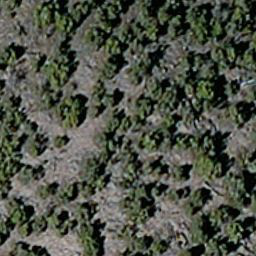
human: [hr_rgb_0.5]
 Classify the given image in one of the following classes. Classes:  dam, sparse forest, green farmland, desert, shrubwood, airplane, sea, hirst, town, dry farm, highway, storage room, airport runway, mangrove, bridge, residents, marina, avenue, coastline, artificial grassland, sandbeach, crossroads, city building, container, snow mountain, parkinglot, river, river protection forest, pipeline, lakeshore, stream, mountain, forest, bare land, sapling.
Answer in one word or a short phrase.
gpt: sparse forest